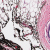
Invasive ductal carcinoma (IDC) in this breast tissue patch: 0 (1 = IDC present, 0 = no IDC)